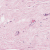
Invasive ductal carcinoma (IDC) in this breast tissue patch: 0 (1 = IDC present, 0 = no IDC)